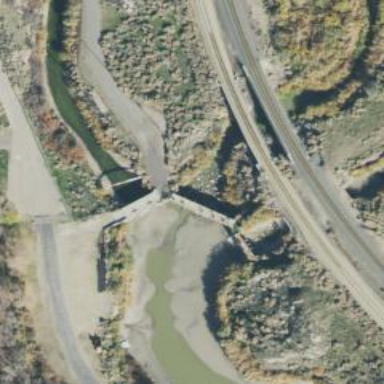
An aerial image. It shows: Dam along waterway.